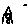
Label: house